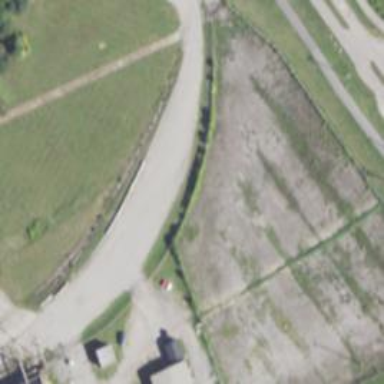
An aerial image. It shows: Disused railway spur service.